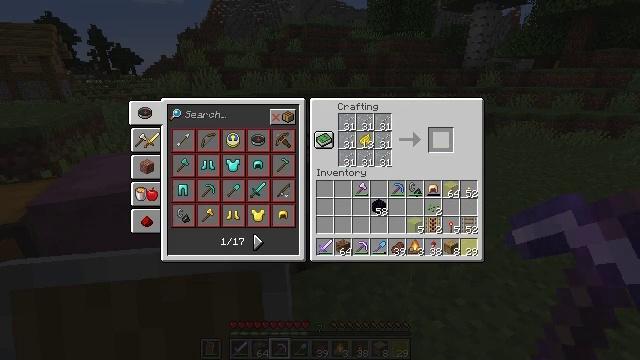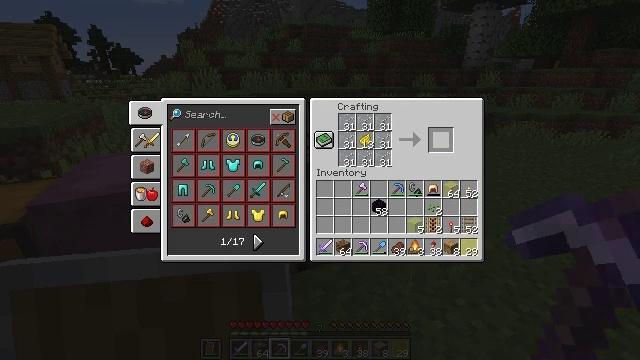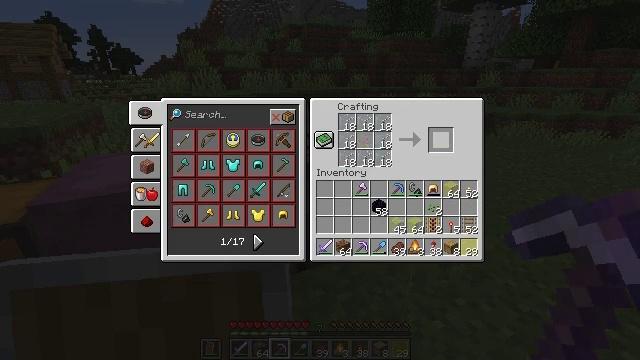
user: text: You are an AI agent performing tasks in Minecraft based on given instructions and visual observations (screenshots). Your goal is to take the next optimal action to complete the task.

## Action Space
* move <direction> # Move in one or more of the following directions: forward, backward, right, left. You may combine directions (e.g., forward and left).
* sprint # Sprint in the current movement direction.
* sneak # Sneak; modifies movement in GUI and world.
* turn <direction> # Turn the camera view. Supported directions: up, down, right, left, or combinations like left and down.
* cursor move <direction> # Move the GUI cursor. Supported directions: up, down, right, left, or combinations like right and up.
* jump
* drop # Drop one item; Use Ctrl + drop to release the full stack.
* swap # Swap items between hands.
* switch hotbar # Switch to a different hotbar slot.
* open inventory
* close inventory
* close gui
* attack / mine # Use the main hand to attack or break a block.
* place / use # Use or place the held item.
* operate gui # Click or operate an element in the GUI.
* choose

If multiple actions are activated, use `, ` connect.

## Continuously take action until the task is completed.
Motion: motion action
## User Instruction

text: Create yellow stained glass in the crafting table.
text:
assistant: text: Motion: sneak
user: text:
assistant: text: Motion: sneak
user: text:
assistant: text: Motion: sneak